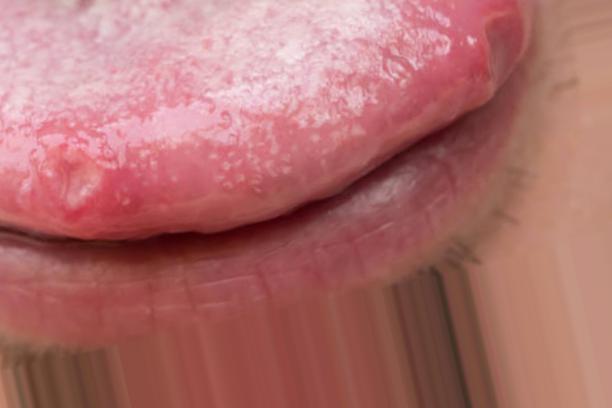
Condition: Mouth Ulcer